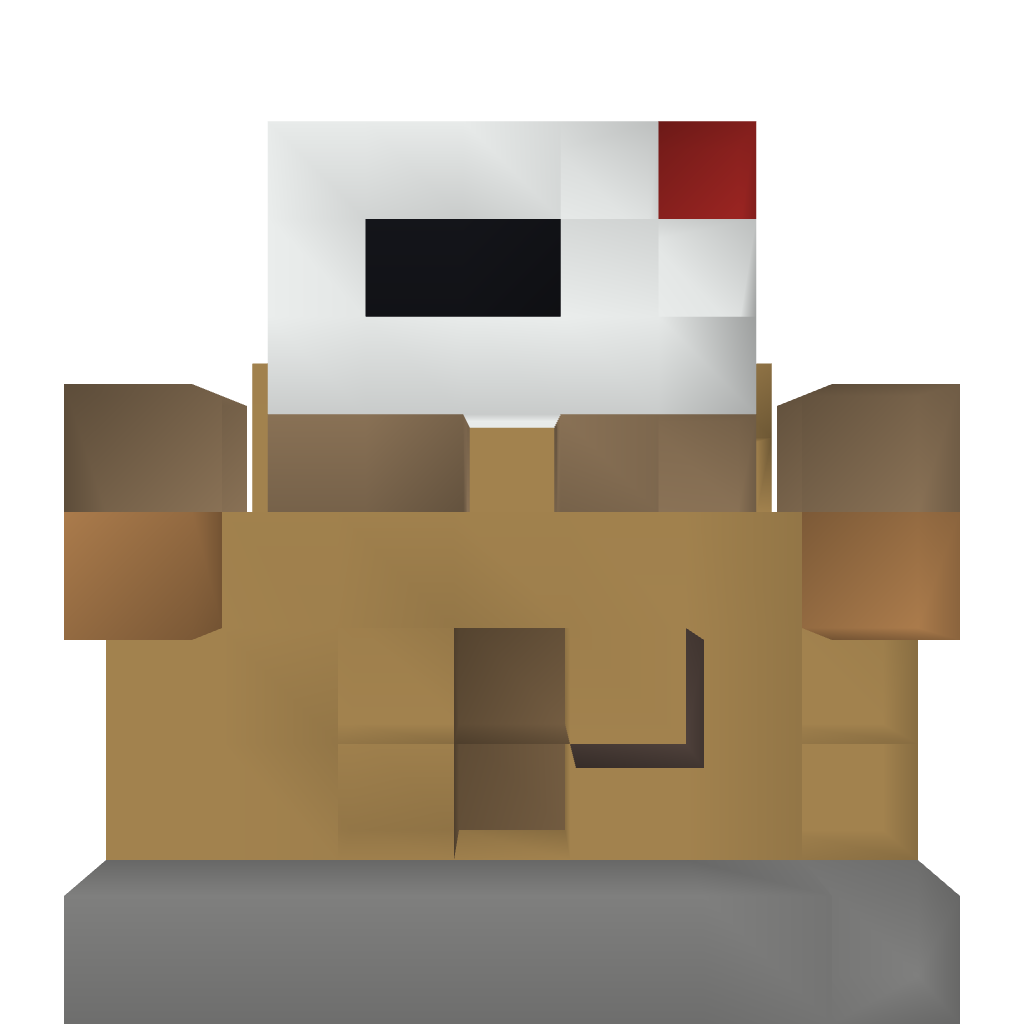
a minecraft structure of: PostOffice